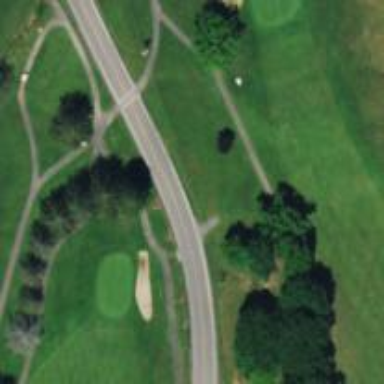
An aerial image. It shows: Path for both roads and golfers.